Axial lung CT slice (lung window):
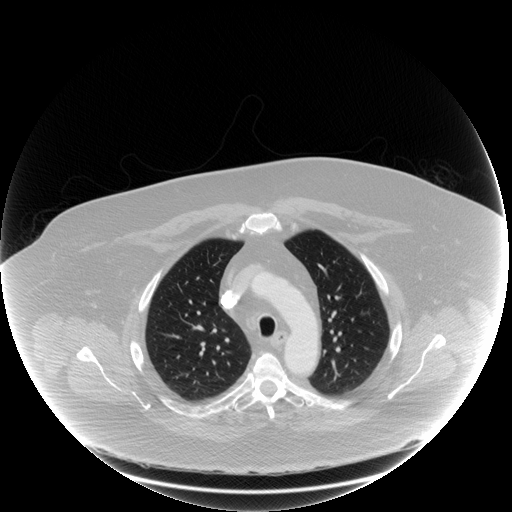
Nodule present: no